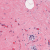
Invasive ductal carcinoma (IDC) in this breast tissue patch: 0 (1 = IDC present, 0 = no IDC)